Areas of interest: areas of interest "Comprehensive Gymnasium"
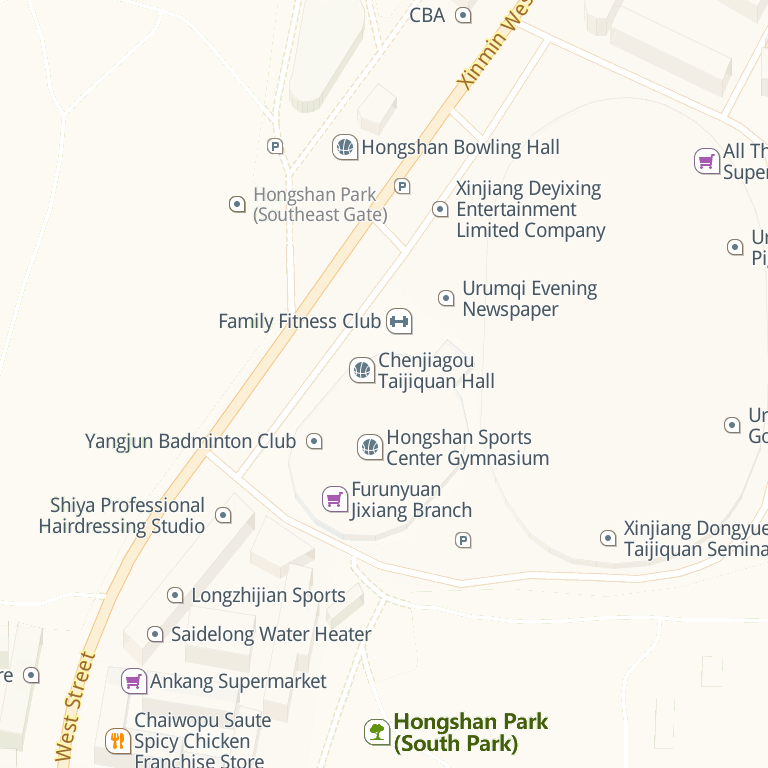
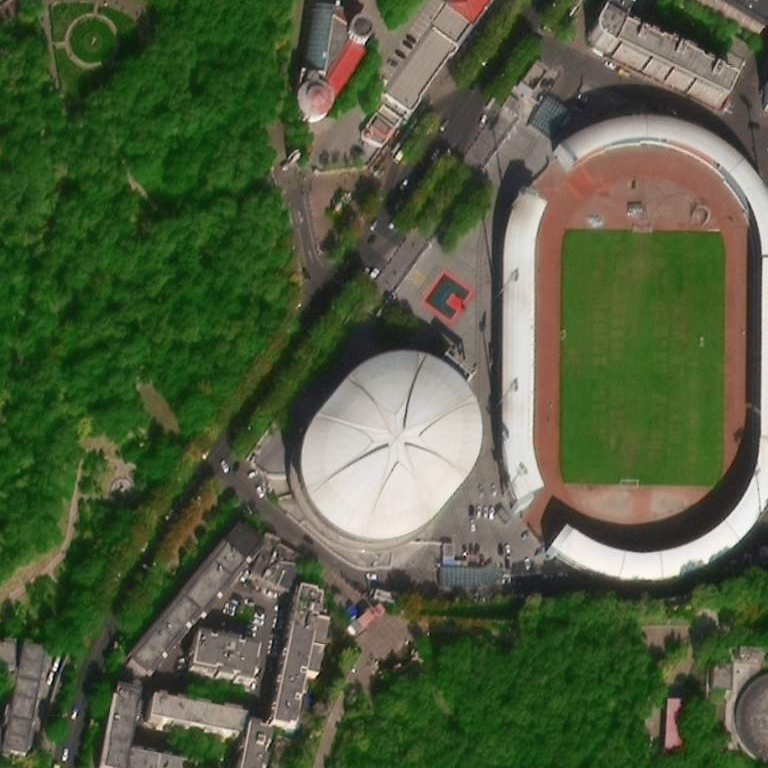